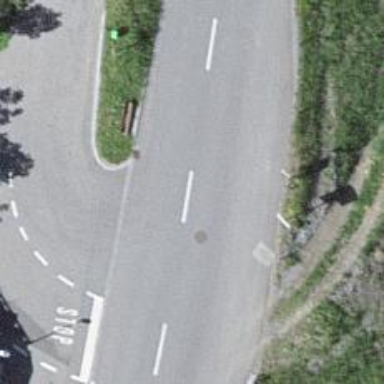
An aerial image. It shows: Public transport stop position.